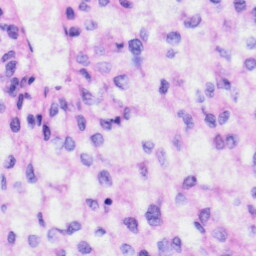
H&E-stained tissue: Liver